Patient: sex M, age 53
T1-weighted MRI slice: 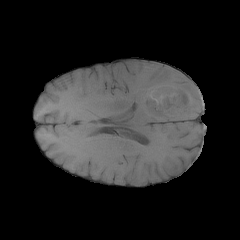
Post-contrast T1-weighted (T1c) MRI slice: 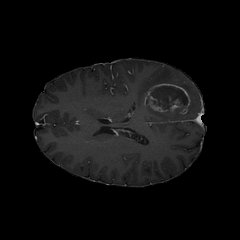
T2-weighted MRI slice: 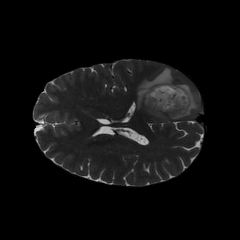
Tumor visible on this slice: yes
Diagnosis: Glioblastoma, IDH-wildtype
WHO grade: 4